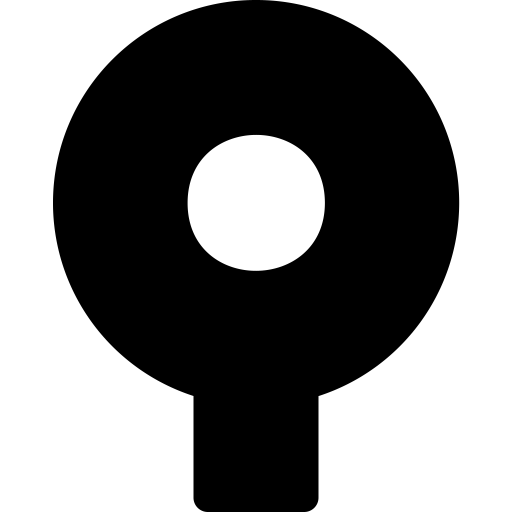
Tags: icon, FontAwesome, fa-icon, brand, sourcetree